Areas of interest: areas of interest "Shoukang Palace"
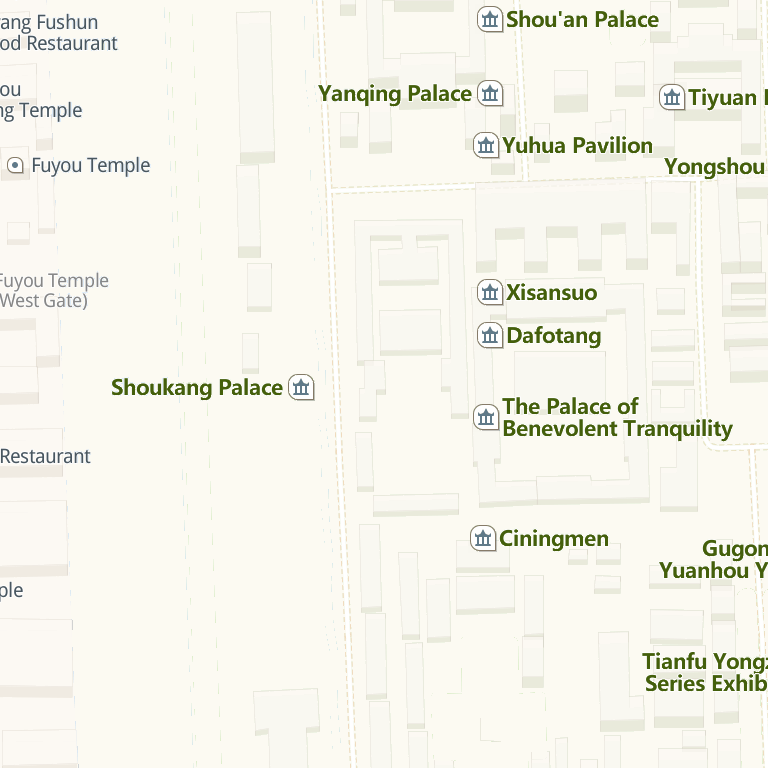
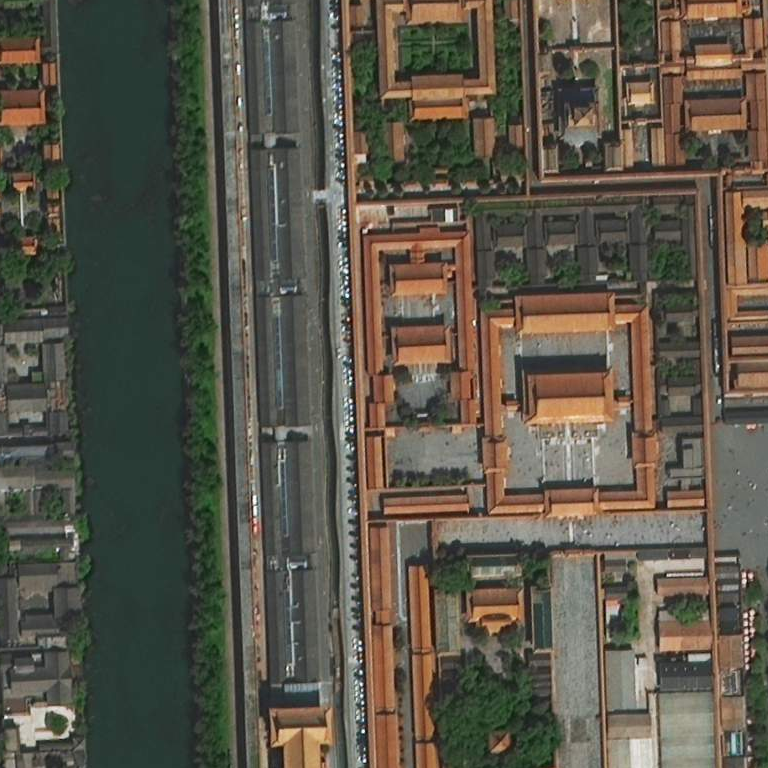